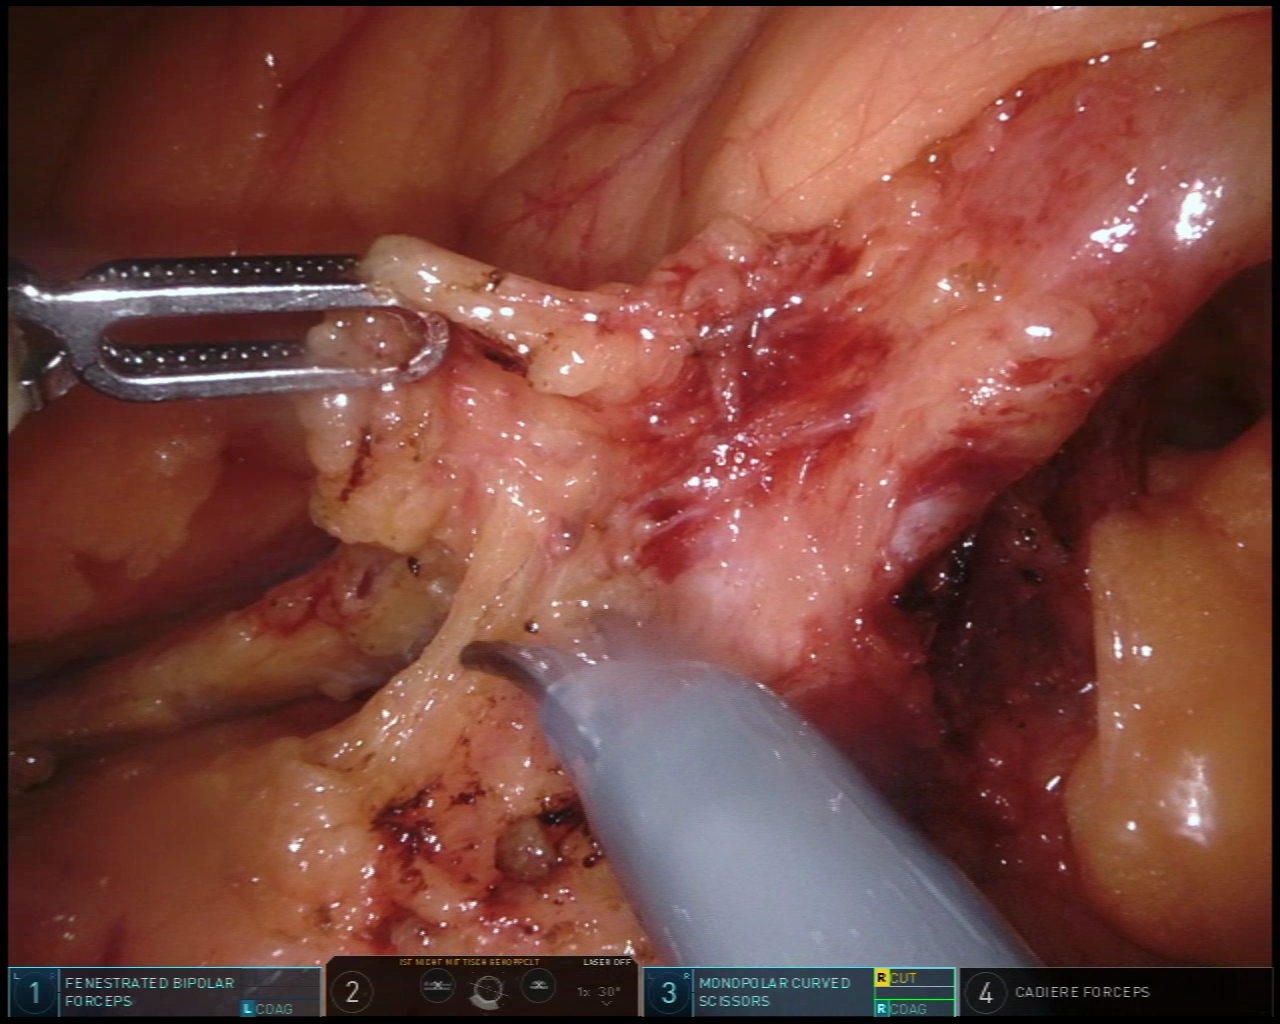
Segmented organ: inferior_mesenteric_artery
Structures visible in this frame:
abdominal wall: no
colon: no
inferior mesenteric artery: yes
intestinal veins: no
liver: no
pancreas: no
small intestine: no
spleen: no
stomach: no
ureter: no
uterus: no
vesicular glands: no